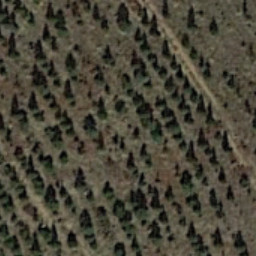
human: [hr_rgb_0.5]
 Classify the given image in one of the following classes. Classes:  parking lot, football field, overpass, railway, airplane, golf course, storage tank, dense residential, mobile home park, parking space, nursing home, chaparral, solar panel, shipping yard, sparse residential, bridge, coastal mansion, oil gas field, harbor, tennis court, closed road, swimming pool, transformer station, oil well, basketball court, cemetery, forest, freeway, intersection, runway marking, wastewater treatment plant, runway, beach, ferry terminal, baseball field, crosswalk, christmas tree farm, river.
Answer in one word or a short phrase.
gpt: christmas tree farm